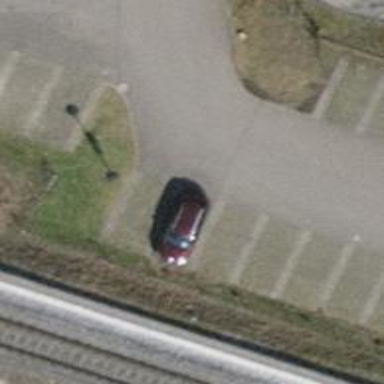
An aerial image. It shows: Parking aisle designated as service road.